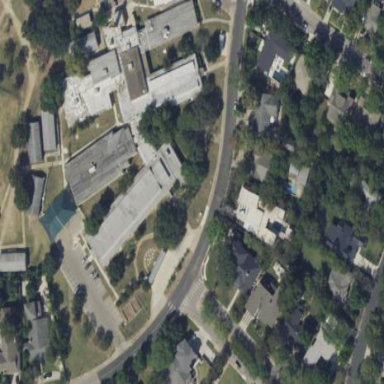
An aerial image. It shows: School.